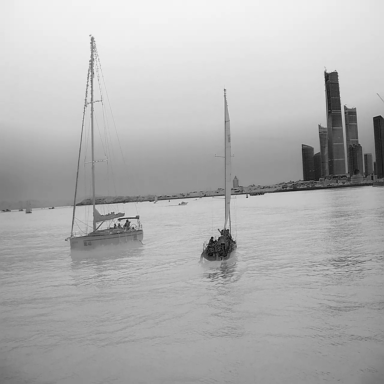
There are five sailboats in the infrared image.